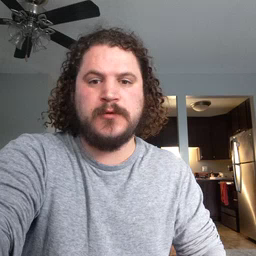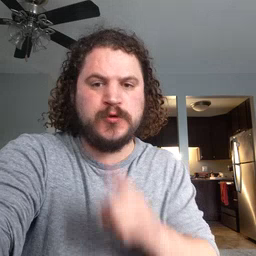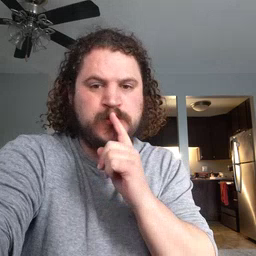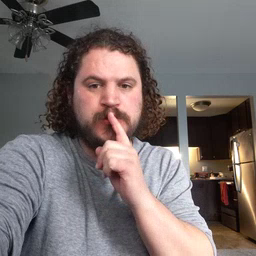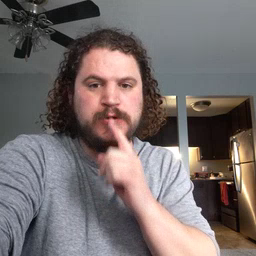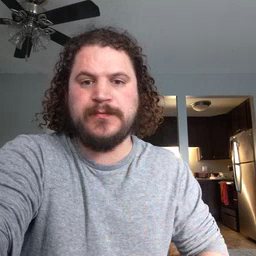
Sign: shhh